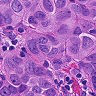
Metastatic tissue present: yes